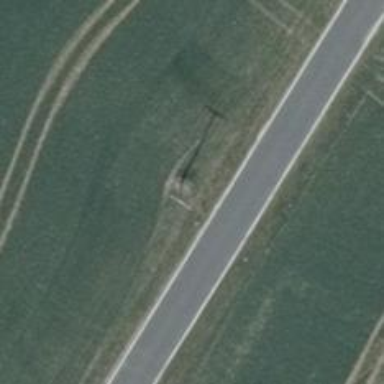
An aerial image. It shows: Power pole.